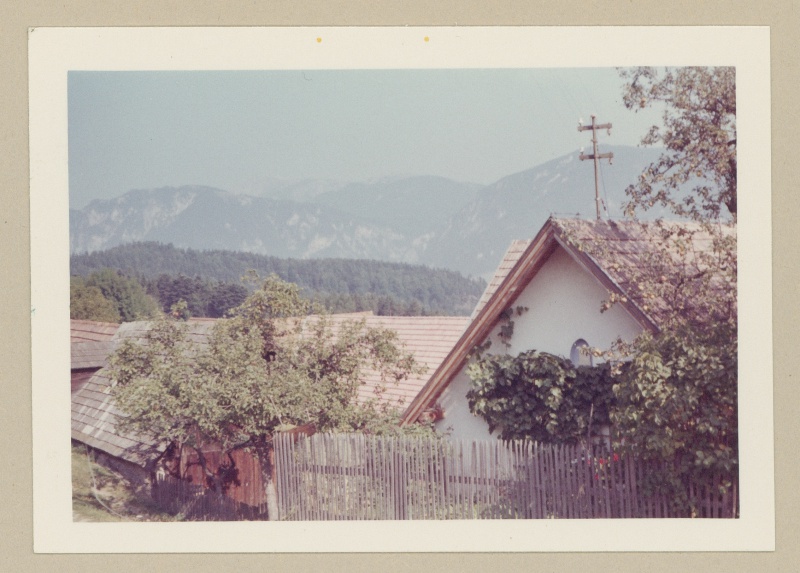
Institution: Österreichisches Museum für Volkskunde Wien
Schlagwörter: baum, berg, blau, blätter, himmel, laub, weiß, wolken, bäume, dreieck, grün, landschaft, blumen, braun, fenster, grau, hell, holz, licht, dach, gras, haus, rot, schnee, zaun, wand, blass, rahmen, häuser, weide, busch, büsche, sonne, land, familie, schön, wald, garten, deutschland, aussicht, farbig, sommer, ruhe, mast, berge, gebirge, gipfel, hitze, dorf, dächer, giebel, mauer, ziegel, dunst, nebel, alm, bauernhof, hof, idylle, holzzaun, strom, wein, spitz, foto, fotografie, panorama, bayern, heimat, wandern, alpen, kabel, strommast, urlaub, idyllisch, wälder, ferien, österreich, farbfoto, blauer himmel, obstbäume, postkarte, obstbaum, chillen, schindeln, schutz, schindel, gemütlich, voralpen, stromleitung, telefonmast, first, gartenarbeit, keil, vintage, album, zaunlatten, dachständer, sendemast, bretterdeckung, schindl, bergurlaub, omas haus